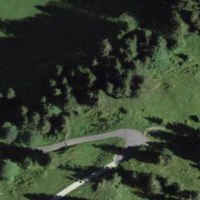
EUNIS habitat code: 44
Species observed at this site:
Dactylorhiza majalis